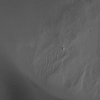
Atmospheric dust classification: not_dusty